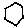
Label: hexagon